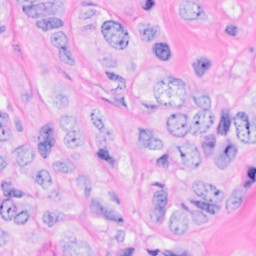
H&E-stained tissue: Breast